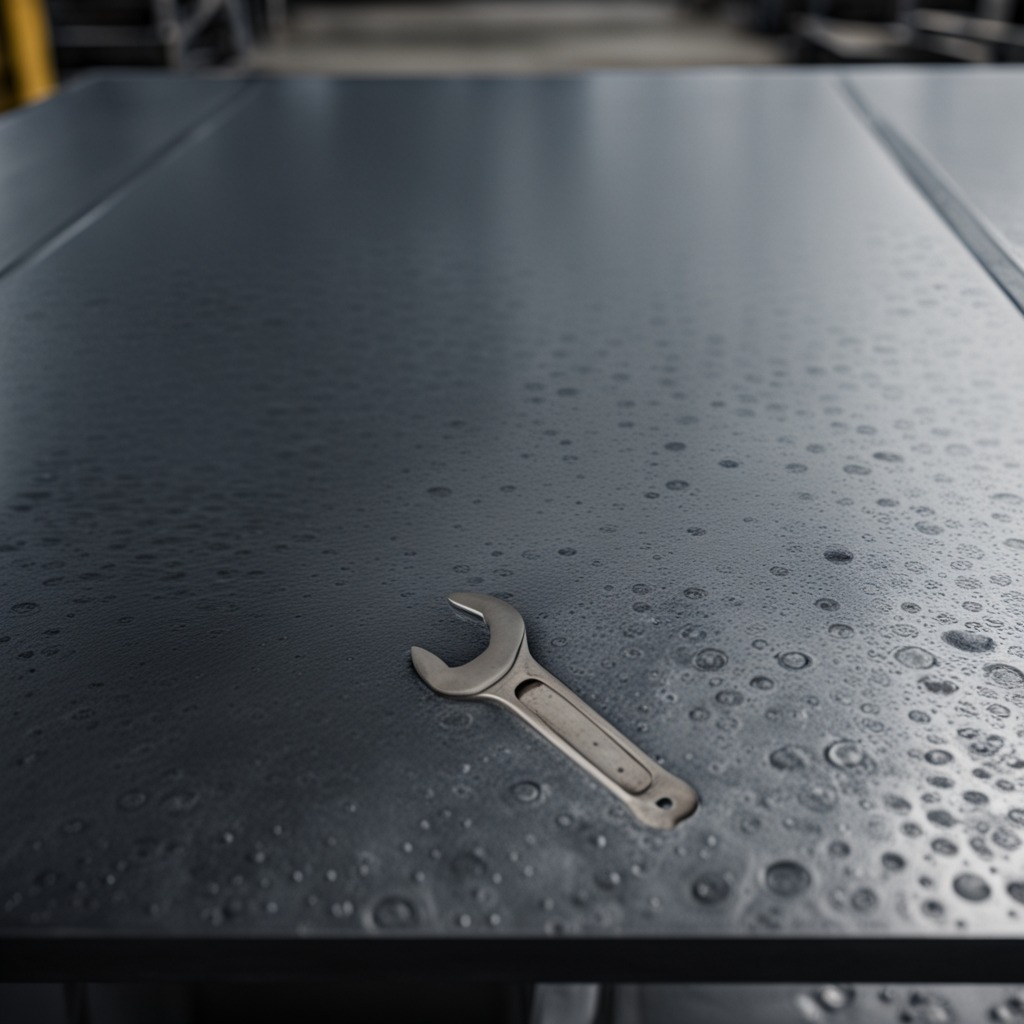
A wrench lies on a cold steel table in a mining workshop.